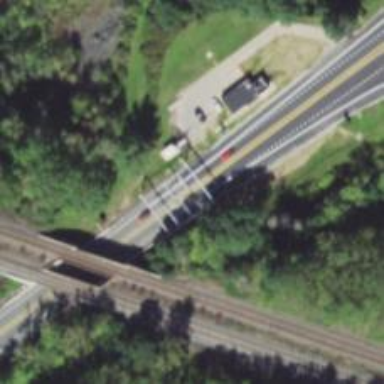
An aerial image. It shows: Toll gantry on the road.